Question: I have a modal form using bootstrap which enables the user to add different types of embedded media. I'm embedding the forms into different tabs based on file type. I'd like the "save" button in the modal footer to submit the correct form based on which form is currently in focus. I know how to find the current tab using jquery, but how can I write a conditional for the save button based on this value?

For example, to submit a video, I currently have:
'''
<div class="modal-footer media_actions">
<%= video_form.actions do %>
<%= video_form.action :cancel, :label => "Close", :as => :link,
:button_html => {:class => "btn", :href => "#",
:data => {:target => "#mediaEmbedModal", :toggle => "modal"}} %>
<%= video_form.action :submit, :label => "Save", :as => :button,
:button_html => {:class => "btn btn-primary", :id => "video_submit", :disable_with => "Saving..."}, :disable_with => "Saving..." %>
<% end %>
<% end %>
<div class="videoLoadingIcon"></div>
</div>
'''
but if I want to be able to change the action based on the form that's currently active, how should I do this?
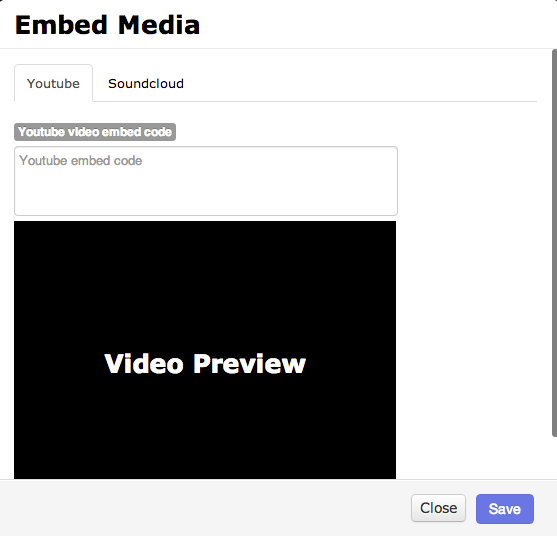
Answer: Couple of options:
1. Have two different submit buttons (one for each form) and then actually have this be part of the tab content instead of the modal-footer.
2. Generate two modal footer divs and set the second one to display: none. Then through javascript toggle the visibility appropriately. I'd probably take this approach.
3. Via javascript override the form target based on the tab that gets clicked.